Question: I am trying to input / set value to Text box in html using VBscript, In order to automate a small step in my testing process.
I use the below VBscript to achieve the same
'''
Dim objIE
Set objIE = WScript.CreateObject ("InternetExplorer.Application")
Set objShellApp = CreateObject("Shell.Application")
objIE.Width = 700
objIE.Height = 250
objIE.Toolbar = false
objIE.statusbar = false
objIE.Navigate "http://MYURL"
objIE.Visible = true
Set objIE = Nothing 'Set nothing to the object due to trusted policies in IE
For Each objWindow In objShellApp.Windows
If LCase(objWindow.LocationName) = LCase("MSec Test Application 5.9.22") Then
Set objIE = objWindow
End If
Next
objIE.Document.getElementsByName("whoId").Items(0).value = "CN45234" 'This step not working
objIE.Quit
'''
That Text box element which I tried to set value, has property like the below [I took it using firebug]
'''
<td class="fr"> whoId</td>
<td>
<input class="fr" value="" name="whoId">
</td>
'''
While executing the above VBscript it ends up with error message as
I spend lot of time to find solution for this issue, But no luck.
Kindly help me to fix it.
Thanks,
Madhan
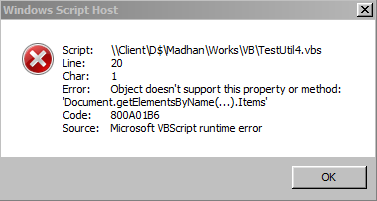
Answer: Obey the error message and loose the .Items:
'''
objIE.Document.getElementsByName("whoId")(0).value = "CN45234"
'''
(and test your assumptions (valid window found, non empty return of GetElementsByName()))